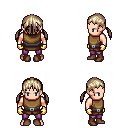
a pixel art fantasy rpg character, male body template, human, light skin, leather chest armor, magenta pants, white blonde twin-tailed hairstyle, gold gloves, brown shoes, four views (front, back, left, right), 2x2 character sprite sheet, small pixel art, hard edges, no anti-aliasing